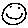
Label: smiley face